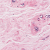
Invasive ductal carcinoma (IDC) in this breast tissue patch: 0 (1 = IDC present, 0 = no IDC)